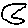
Label: moon